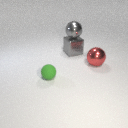
large red metal sphere behind small green rubber sphere